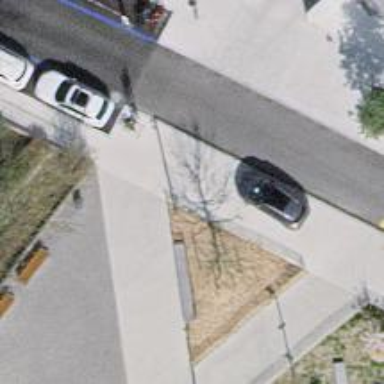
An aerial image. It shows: Footway with concrete surface.